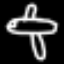
Label: airplane